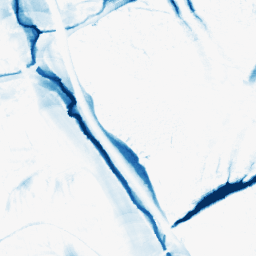
Category: morphological
Decomposition family: morphological_ellipse
Decomposition parameters: operation: closing
width: 20
height: 50
Upsampling method: quartic
Upsampling parameters: scale: 4
Upsampling scale: 4